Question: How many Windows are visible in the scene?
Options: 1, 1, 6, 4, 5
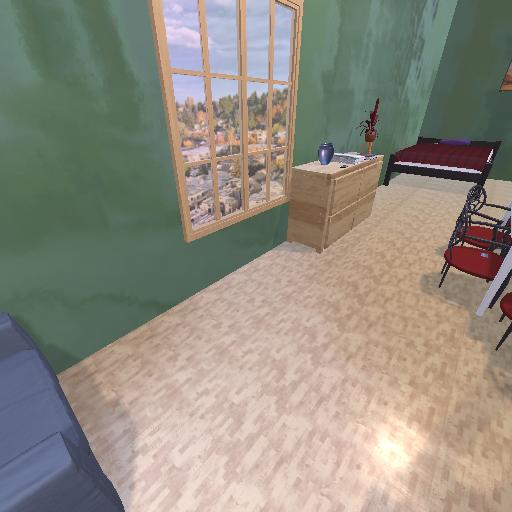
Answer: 1